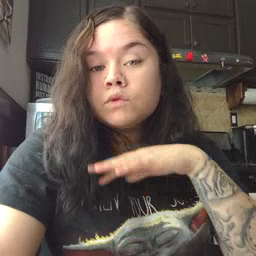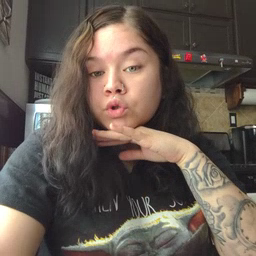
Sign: dirty